Field crop: maize
Growth stage: 1
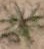
Species: salsola